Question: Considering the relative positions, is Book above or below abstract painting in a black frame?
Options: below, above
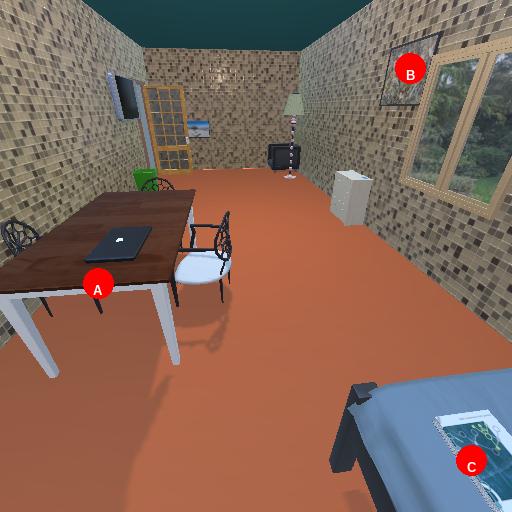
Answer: below